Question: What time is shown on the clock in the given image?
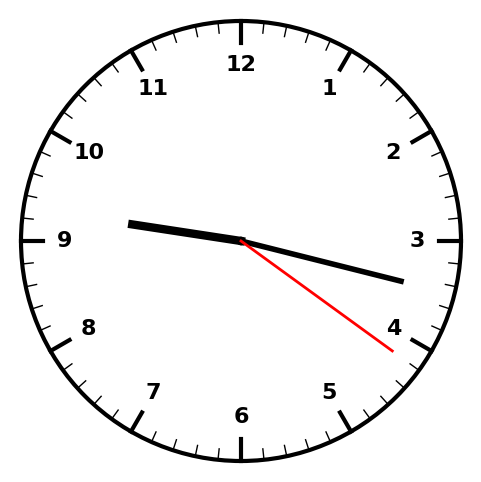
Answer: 09:17:21